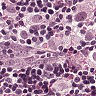
Metastatic tissue present: yes